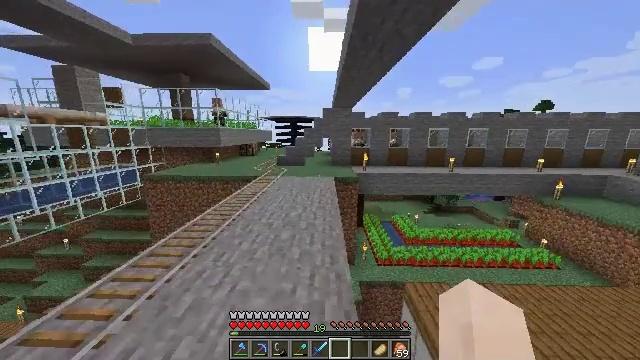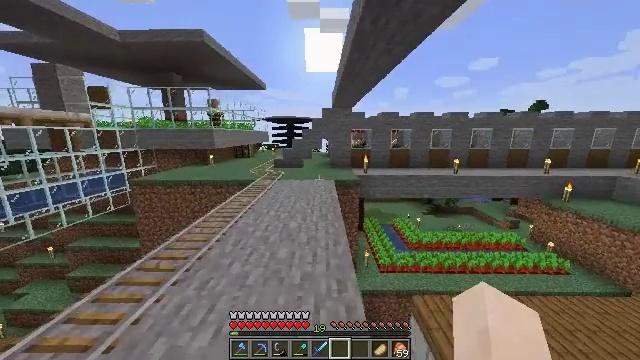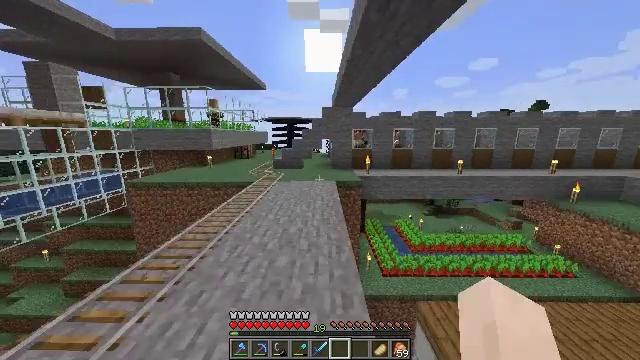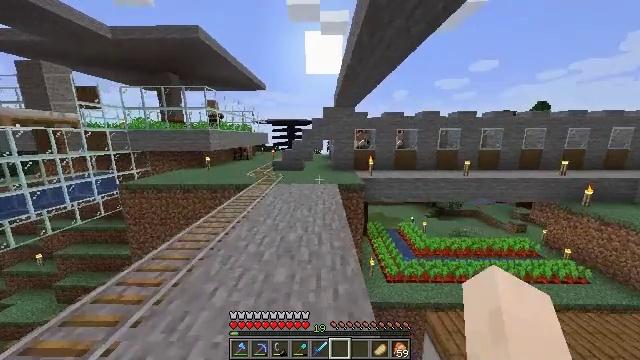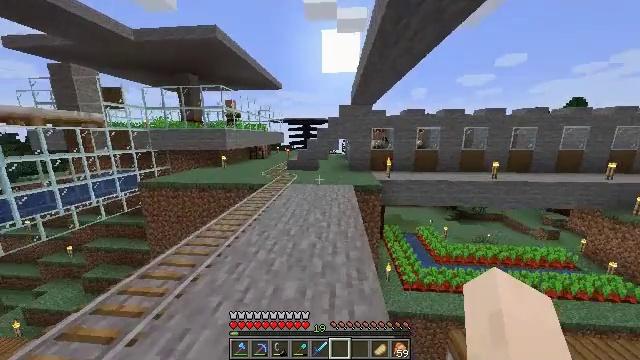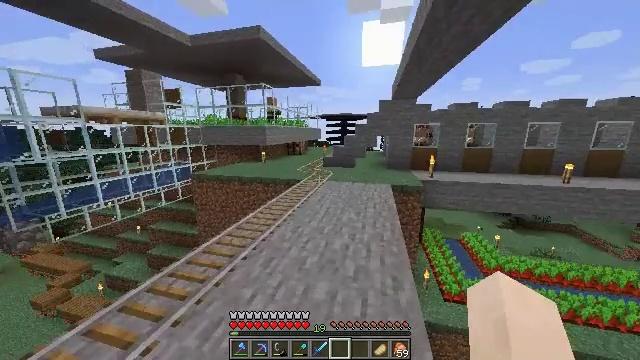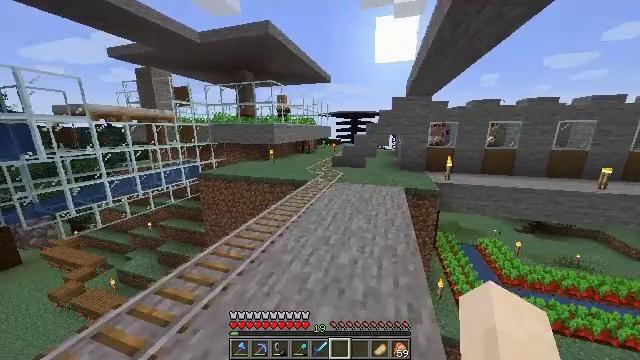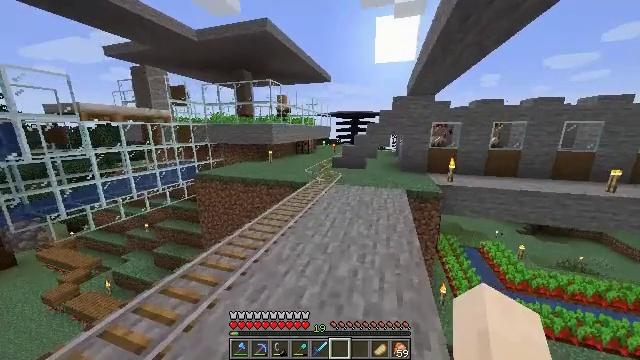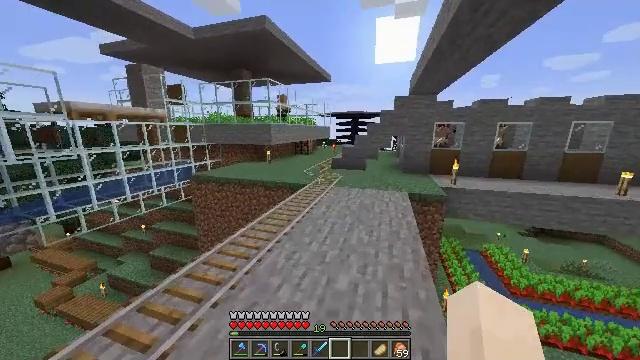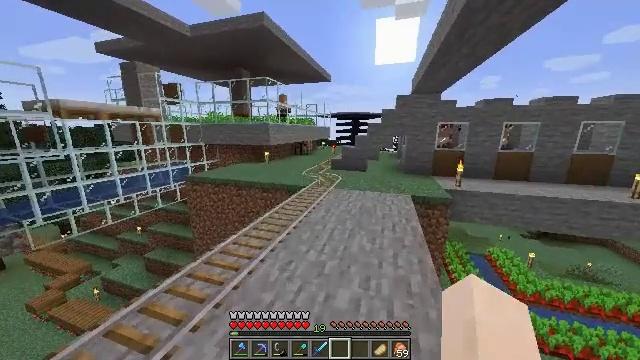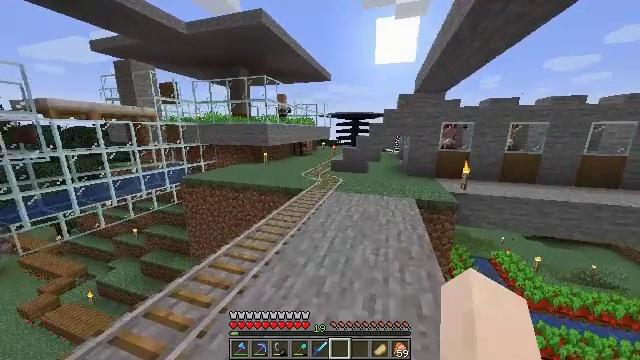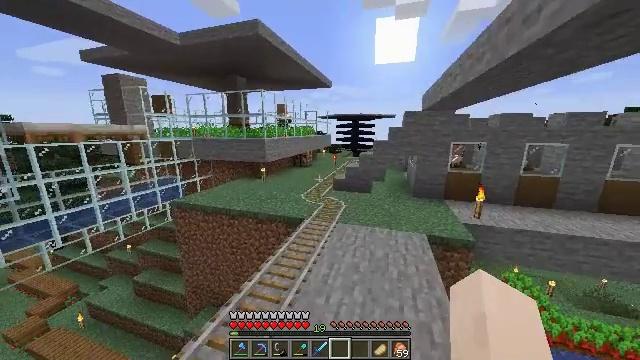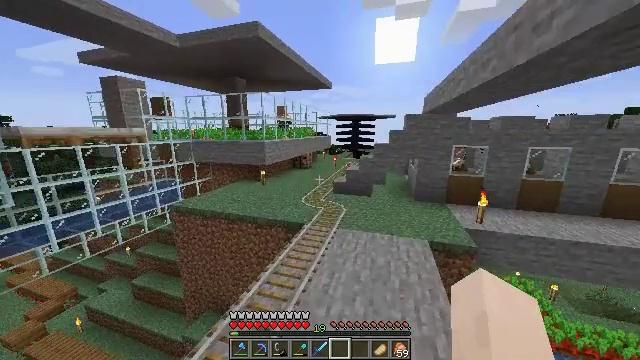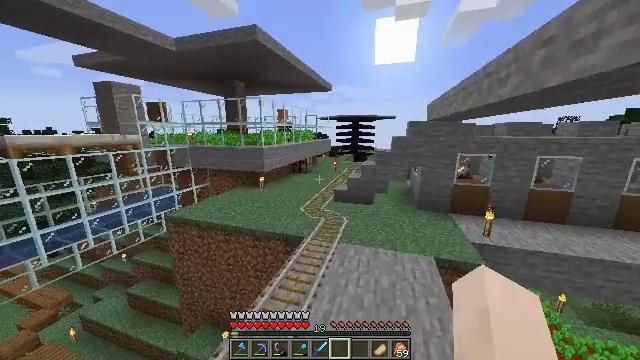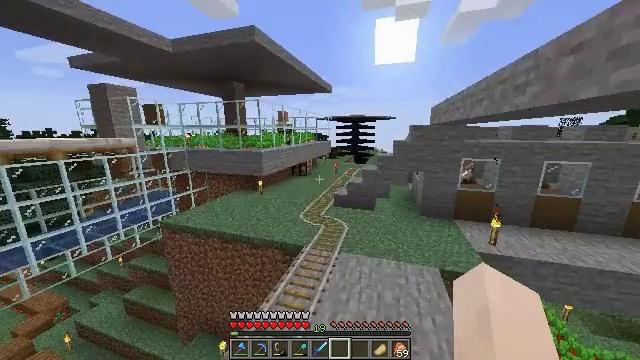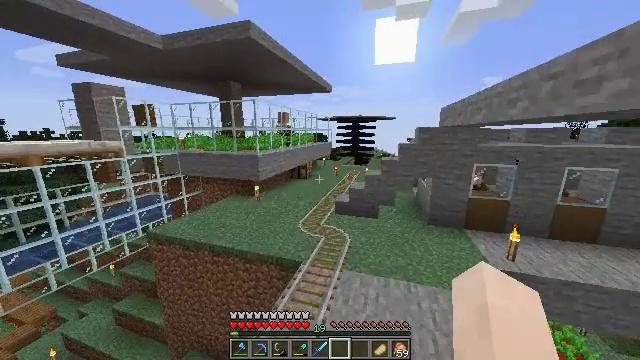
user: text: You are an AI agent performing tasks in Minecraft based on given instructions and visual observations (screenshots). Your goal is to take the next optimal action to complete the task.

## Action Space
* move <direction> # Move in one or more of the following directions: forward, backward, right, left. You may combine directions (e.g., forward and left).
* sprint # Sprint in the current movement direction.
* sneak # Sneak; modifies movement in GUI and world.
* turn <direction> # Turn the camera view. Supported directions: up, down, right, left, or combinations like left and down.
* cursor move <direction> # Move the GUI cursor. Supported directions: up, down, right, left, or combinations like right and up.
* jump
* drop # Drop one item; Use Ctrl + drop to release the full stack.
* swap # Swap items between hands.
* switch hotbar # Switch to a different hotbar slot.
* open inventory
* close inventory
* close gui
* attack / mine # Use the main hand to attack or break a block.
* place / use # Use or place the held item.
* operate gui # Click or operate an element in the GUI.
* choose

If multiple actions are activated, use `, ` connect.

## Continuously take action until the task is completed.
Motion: motion action
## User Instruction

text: Form a smooth stone slab at the crafting station.
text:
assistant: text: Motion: move forward, sprint
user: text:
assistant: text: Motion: move forward, sprint
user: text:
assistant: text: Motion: move forward, sprint
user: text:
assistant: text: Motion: move forward, sprint, turn left
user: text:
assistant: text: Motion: move forward, sprint, turn left
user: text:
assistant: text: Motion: move forward, sprint, turn left
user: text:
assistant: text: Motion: move forward
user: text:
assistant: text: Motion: move forward
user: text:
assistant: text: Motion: move forward
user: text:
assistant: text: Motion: move forward, jump
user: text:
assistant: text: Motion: move forward, jump
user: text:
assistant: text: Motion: move forward, jump
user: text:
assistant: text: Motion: move forward, jump
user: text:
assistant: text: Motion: move forward, jump
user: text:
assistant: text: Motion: move forward, jump
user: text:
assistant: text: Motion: move forward, jump
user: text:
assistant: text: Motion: move forward, jump
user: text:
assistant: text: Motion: move forward, jump
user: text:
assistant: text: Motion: move forward, jump
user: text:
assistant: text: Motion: move forward, jump
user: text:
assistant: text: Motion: move forward, jump
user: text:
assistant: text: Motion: move forward, sprint, jump
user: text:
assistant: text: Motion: move forward, sprint, jump
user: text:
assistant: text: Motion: move forward, sprint, jump
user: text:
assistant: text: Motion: move forward, sprint, jump
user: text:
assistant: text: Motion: move forward, sprint, jump
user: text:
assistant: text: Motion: move forward, jump
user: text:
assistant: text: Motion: move forward, turn right, jump
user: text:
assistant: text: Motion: move forward, turn right, jump
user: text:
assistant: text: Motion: move forward, turn right, jump